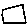
Label: square